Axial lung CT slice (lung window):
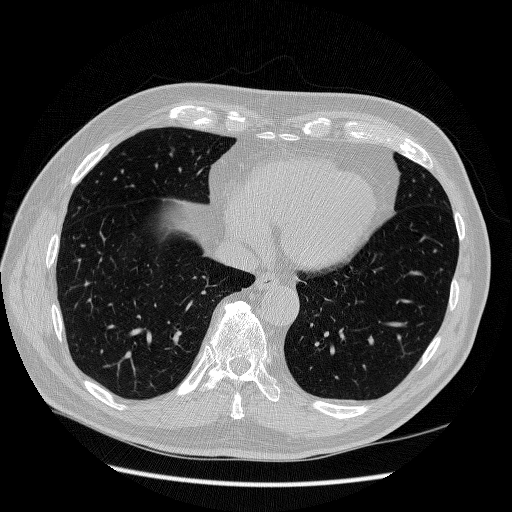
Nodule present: no